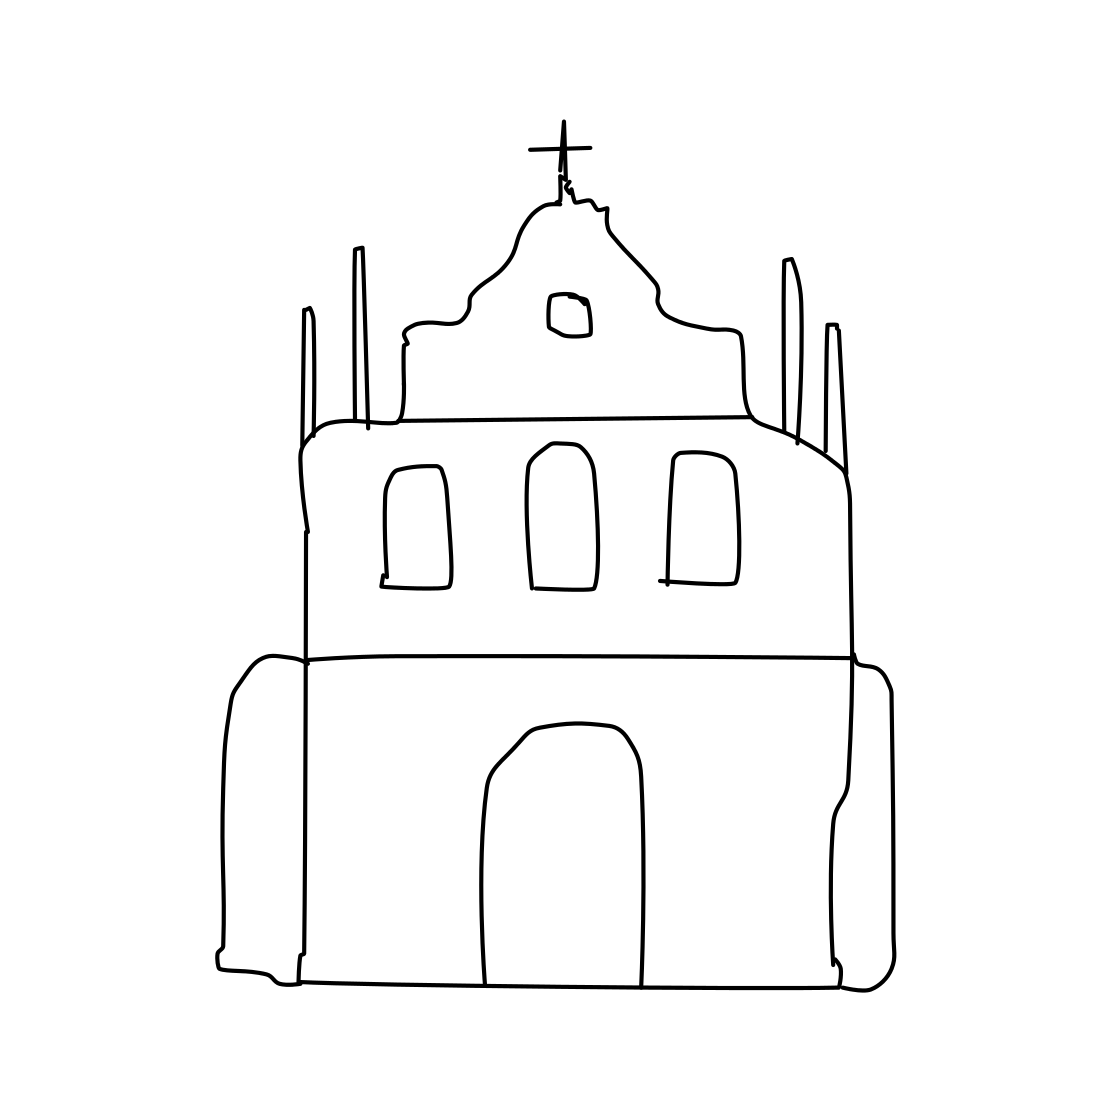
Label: church